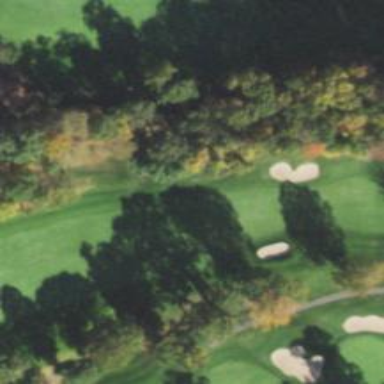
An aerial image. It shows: Golf hole.